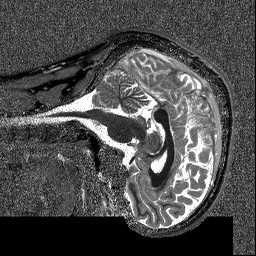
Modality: T1map
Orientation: sagittal
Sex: male